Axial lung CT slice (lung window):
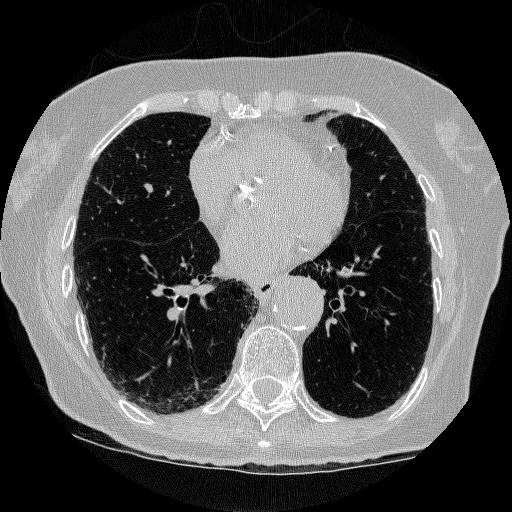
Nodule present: no